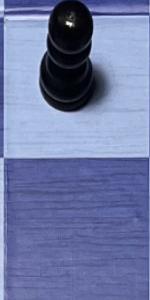
Label: Empty